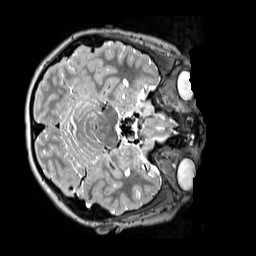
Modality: T2w
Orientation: axial
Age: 11
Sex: male
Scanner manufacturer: siemens
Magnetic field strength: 3 T
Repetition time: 3.2 s
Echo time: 0.408 s